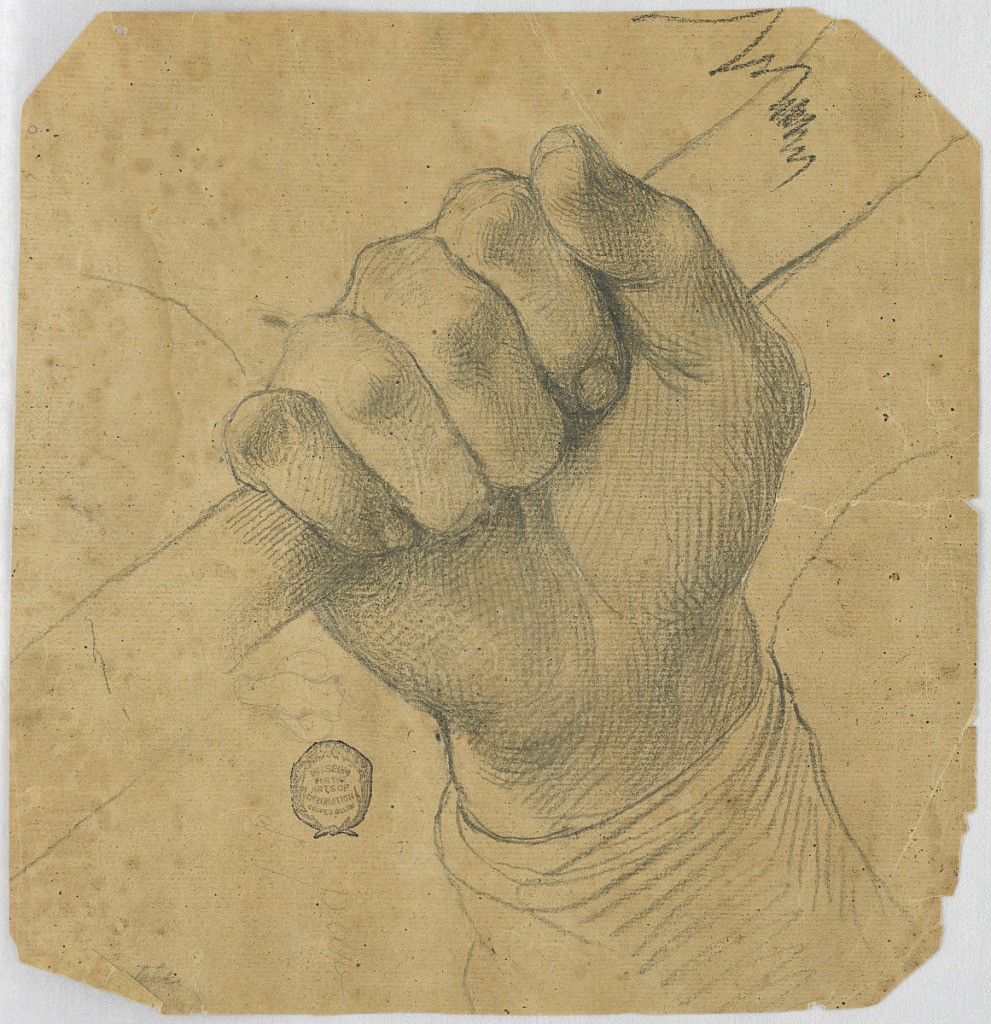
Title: Study: A man's hand holding a stick
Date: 1700–1750
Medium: Chalk on brown paper
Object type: Drawing
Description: Vertical composition of a man's hand holding a stick. The hand is upright with fingers folded and is seen from the inside.